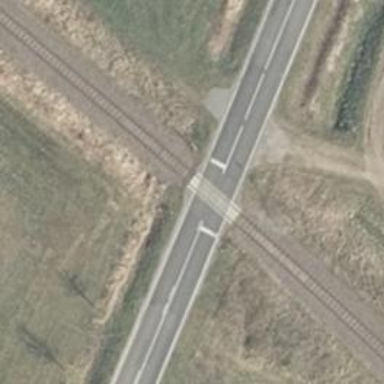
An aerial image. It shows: Railway level crossing.